Question: When I am installing my app on device this error is coming..

I am searching on net since yesterday found many tips and also applied but it fruitless.
Please guide me what to do ?
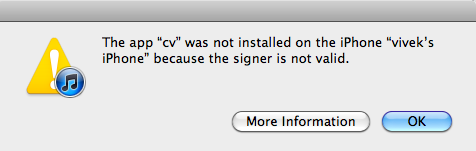
Answer: Give the valid code sign identity of your corresponding device in your xcode project(i.e) valid provisioning profile.